Question: Below is the output of my page after it runs the below code:
I'm using 'ValidatorEnable' client side validation in my situation (if you know better way to do that, let me know.)
My question is:
Ihave a gridview with checkbox and a dropdownlist next to each other as shown in the screen shot.
So, if the user checked on the checkbox it enabled the dropdownlist to select from.
if the user clicks on submit button it validates and ask the user to select any options from the dropdownlist.
Problem:
But the problem is: its validating for all the rows instead of the one i have clicked.
How can i enforce to validate that particular row the user checked on the checkbox?

'''
<asp:GridView ID="gv" runat="server" AutoGenerateColumns="False" DataKeyNames="Id" OnRowDataBound="gv_RowDataBound"
EnableModelValidation="True">
<Columns>
<asp:BoundField DataField="ID" ControlStyle-Width="250px" HeaderText="ID" SortExpression="ID" />
<asp:BoundField DataField="FirstName" ControlStyle-Width="250px" HeaderText="FirstName"
SortExpression="FirstName" />
<asp:BoundField DataField="LastName" ControlStyle-Width="250px" HeaderText="LastName"
SortExpression="LastName" />
<asp:TemplateField>
<ItemTemplate>
<asp:CheckBox ID="checkbox1" runat="server" />
<asp:DropDownList ID="ddl_PaymentMethod" runat="server">
<asp:ListItem Value="-1">----</asp:ListItem>
<asp:ListItem Value="0">Month</asp:ListItem>
<asp:ListItem Value="1">At End</asp:ListItem>
<asp:ListItem Value="2">At Travel</asp:ListItem>
</asp:DropDownList>
<asp:RequiredFieldValidator ID="requiredDDL" runat="server" ControlToValidate="ddl_PaymentMethod"
ErrorMessage="Please select" InitialValue="-1" Display="Dynamic"></asp:RequiredFieldValidator>
</ItemTemplate>
</asp:TemplateField>
<asp:TemplateField HeaderText="Value">
<ItemTemplate>
<asp:TextBox ID="txt_Value" runat="server" Width="58px" Text="0"></asp:TextBox>
</ItemTemplate>
</asp:TemplateField>
</Columns>
</asp:GridView>
protected void gv_RowDataBound(object sender, GridViewRowEventArgs e)
{
if (e.Row.RowType == DataControlRowType.DataRow)
{
CheckBox checkbox1 = (CheckBox)e.Row.FindControl("checkbox1");
DropDownList ddl_PaymentMethod = (DropDownList)e.Row.FindControl("ddl_PaymentMethod");
ddl_PaymentMethod.Attributes.Add("disabled", "disabled");
checkbox1.Attributes.Add("onclick", "javascript:EnableCheckBox('" + ddl_PaymentMethod.ClientID + "','" + checkbox1.ClientID + "')");
}
}
function EnableCheckBox(ddl, chk) {
var ddl_PaymentMethod = document.getElementById(ddl);
var _chkbox = document.getElementById(chk);
if (_chkbox.checked) {
ddl_PaymentMethod.disabled = false;
validateCheckBox(ddl_PaymentMethod, true);
}
else {
ddl_PaymentMethod.disabled = true;
validateCheckBox(ddl_PaymentMethod, false);
}
}
function validateCheckBox(ddl, state) {
ValidatorEnable(document.getElementById(ddl.id, state));
}
'''
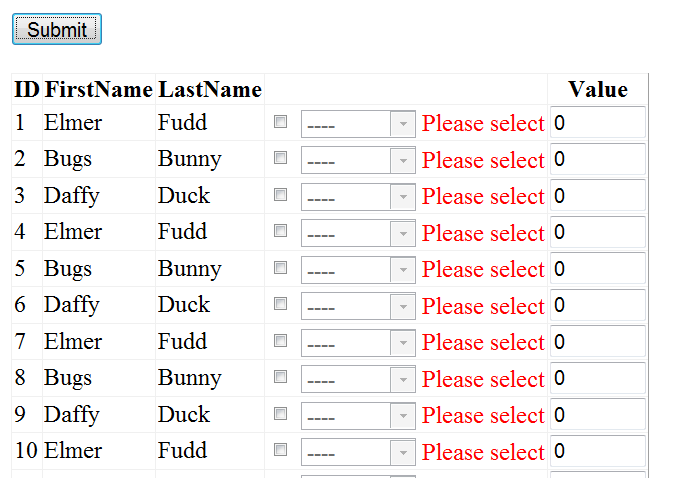
Answer: got it working for you...
gridview:
'''
<asp:GridView ID="gv" runat="server" AutoGenerateColumns="False" DataKeyNames="Id" OnRowDataBound="gv_RowDataBound">
<Columns>
<asp:BoundField DataField="ID" ControlStyle-Width="250px" HeaderText="ID" SortExpression="ID" />
<asp:BoundField DataField="FirstName" ControlStyle-Width="250px" HeaderText="FirstName"
SortExpression="FirstName" />
<asp:BoundField DataField="LastName" ControlStyle-Width="250px" HeaderText="LastName"
SortExpression="LastName" />
<asp:TemplateField>
<ItemTemplate>
<asp:CheckBox ID="checkbox1" runat="server" />
<asp:DropDownList ID="drpPaymentMethod" runat="server">
<asp:ListItem Value="-1">----</asp:ListItem>
<asp:ListItem Value="0">Month</asp:ListItem>
<asp:ListItem Value="1">At End</asp:ListItem>
<asp:ListItem Value="2">At Travel</asp:ListItem>
</asp:DropDownList>
<asp:RequiredFieldValidator ID="rfv" InitialValue="-1" ControlToValidate="drpPaymentMethod" Enabled="false" Display="Static" runat="server" ErrorMessage="RequiredFieldValidator"></asp:RequiredFieldValidator>
</ItemTemplate>
</asp:TemplateField>
<asp:TemplateField HeaderText="Value">
<ItemTemplate>
<asp:TextBox ID="txt_Value" runat="server" Width="58px" Text="0"></asp:TextBox>
</ItemTemplate>
</asp:TemplateField>
</Columns>
</asp:GridView>
'''
CS:
'''
protected void gv_RowDataBound(object sender, GridViewRowEventArgs e)
{
if (e.Row.RowType == DataControlRowType.DataRow)
{
CheckBox checkbox1 = e.Row.FindControl("checkbox1") as CheckBox;
RequiredFieldValidator rfv = e.Row.FindControl("rfv") as RequiredFieldValidator;
DropDownList drpPaymentMethod = (DropDownList)e.Row.FindControl("drpPaymentMethod");
// you can just pass "this" instead of "myDiv.ClientID" and get the ID from the DOM element
checkbox1.Attributes.Add("onclick", "UpdateValidator('" + checkbox1.ClientID + "','" + drpPaymentMethod.ClientID + "','" + rfv.ClientID + "');");
if (!checkbox1.Checked)
drpPaymentMethod.Attributes.Add("disabled", "disabled");
}
}
'''
javascript:
'''
function UpdateValidator(chkID, drpID, validatorid) {
//enabling the validator only if the checkbox is checked
var enableValidator = $("#" + chkID).is(":checked");
if (enableValidator)
$('#' + drpID).removeAttr('disabled');
else
$('#' + drpID).attr('disabled', 'disabled');
var vv = $('#' + validatorid).val();
ValidatorEnable(document.getElementById(validatorid), enableValidator);
}
'''